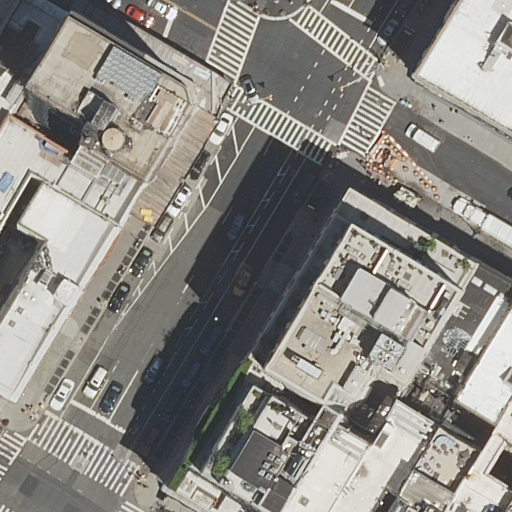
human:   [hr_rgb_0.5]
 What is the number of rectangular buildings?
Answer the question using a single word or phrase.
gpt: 8

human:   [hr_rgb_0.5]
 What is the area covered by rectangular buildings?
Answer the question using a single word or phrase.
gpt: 2046m2

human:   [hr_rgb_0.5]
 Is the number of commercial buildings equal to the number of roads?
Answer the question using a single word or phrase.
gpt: no

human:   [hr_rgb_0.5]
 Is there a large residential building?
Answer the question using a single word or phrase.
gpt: yes

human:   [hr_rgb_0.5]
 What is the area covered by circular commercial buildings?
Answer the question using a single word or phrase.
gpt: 0m2

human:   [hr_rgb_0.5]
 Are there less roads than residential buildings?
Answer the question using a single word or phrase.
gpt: yes

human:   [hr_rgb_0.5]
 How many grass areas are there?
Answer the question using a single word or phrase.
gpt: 0

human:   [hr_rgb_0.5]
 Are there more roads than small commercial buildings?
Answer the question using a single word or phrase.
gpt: yes

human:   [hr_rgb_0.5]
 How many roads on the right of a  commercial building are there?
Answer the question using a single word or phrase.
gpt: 0

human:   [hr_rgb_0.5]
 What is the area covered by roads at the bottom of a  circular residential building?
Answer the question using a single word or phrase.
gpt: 0m2

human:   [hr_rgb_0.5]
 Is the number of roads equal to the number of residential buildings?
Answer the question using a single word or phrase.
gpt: no

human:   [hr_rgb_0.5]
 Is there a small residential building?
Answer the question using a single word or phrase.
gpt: yes

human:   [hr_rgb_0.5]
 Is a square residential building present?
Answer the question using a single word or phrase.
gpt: no

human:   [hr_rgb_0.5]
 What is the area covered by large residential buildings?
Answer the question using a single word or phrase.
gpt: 3186m2

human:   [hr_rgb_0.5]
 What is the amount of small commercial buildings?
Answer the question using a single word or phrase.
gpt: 0

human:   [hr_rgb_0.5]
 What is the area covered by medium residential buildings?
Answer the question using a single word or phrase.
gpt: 2284m2

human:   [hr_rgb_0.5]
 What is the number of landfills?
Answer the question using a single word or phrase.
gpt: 0

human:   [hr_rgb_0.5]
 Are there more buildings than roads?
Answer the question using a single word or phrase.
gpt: yes

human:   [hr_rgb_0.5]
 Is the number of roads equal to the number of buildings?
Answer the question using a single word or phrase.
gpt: no

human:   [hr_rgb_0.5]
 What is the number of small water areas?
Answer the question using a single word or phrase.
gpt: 0

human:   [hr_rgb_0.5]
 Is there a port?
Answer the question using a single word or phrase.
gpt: no

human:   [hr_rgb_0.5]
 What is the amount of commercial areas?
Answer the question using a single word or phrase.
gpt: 0

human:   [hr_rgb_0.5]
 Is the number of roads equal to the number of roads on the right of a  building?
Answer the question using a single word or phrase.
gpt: no

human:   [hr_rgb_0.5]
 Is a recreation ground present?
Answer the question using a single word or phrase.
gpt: no

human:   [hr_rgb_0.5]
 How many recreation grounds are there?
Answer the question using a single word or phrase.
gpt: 0

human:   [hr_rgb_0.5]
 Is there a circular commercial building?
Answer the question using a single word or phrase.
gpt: no

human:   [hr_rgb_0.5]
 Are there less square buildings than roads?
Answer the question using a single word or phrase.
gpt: yes

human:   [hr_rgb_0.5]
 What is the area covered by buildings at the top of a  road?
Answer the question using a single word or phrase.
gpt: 3946m2

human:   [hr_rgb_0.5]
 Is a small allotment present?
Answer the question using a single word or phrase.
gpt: no

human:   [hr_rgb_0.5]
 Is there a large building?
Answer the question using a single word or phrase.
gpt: yes

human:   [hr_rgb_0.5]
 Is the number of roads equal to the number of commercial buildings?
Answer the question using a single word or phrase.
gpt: no

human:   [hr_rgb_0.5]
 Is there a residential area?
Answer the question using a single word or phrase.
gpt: no

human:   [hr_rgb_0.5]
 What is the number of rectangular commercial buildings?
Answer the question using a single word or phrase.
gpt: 0

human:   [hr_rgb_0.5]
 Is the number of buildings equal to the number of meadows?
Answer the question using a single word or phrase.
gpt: no

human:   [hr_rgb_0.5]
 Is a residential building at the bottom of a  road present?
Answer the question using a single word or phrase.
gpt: yes

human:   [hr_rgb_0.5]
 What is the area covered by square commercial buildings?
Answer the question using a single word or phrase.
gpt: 0m2